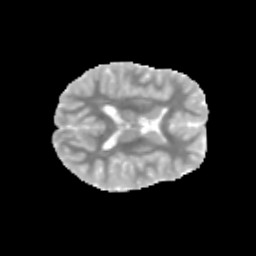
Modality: MD
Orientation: axial
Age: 12
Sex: female
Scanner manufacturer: siemens
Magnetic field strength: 3 T
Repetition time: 3.8 s
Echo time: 0.07 s